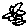
Label: flower